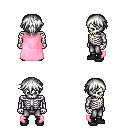
a pixel art fantasy rpg character, male body template, skeleton, pink cape, metal pants, white short bangs hairstyle, black shoes, four views (front, back, left, right), 2x2 character sprite sheet, small pixel art, hard edges, no anti-aliasing